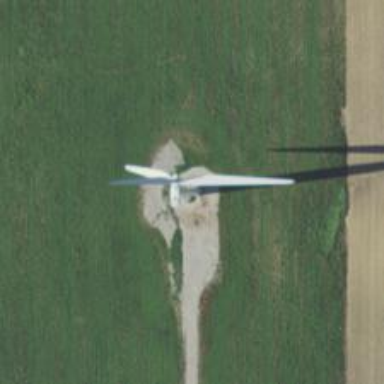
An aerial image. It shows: Wind generator using wind turbines of horizontal axis.